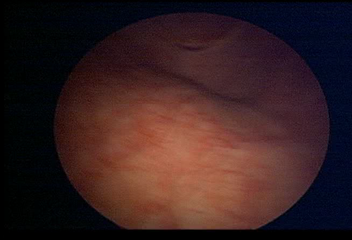
Modality: WLC
Class: Normal mucosa
Bladder cancer association: No